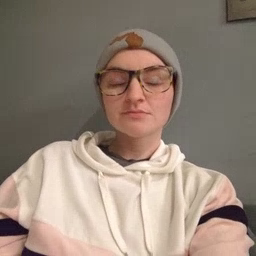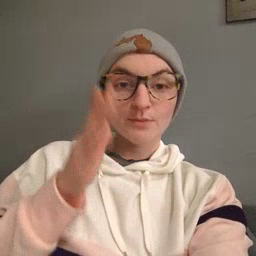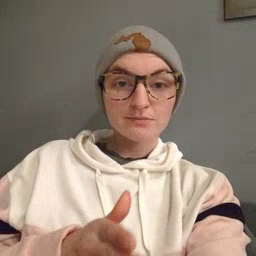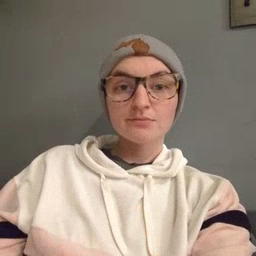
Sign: person